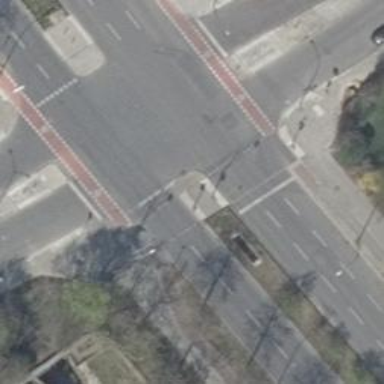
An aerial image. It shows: Secondary road with asphalt surface and lane markings. It features cycle track on the right side. The road is dual carriageway.